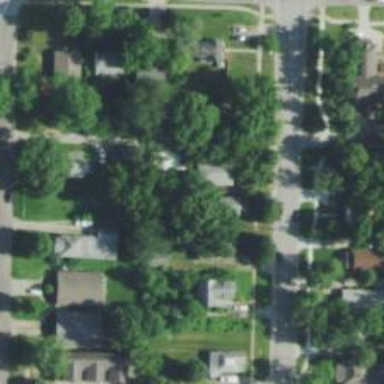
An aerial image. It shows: Alley classified as service road.